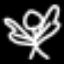
Label: angel